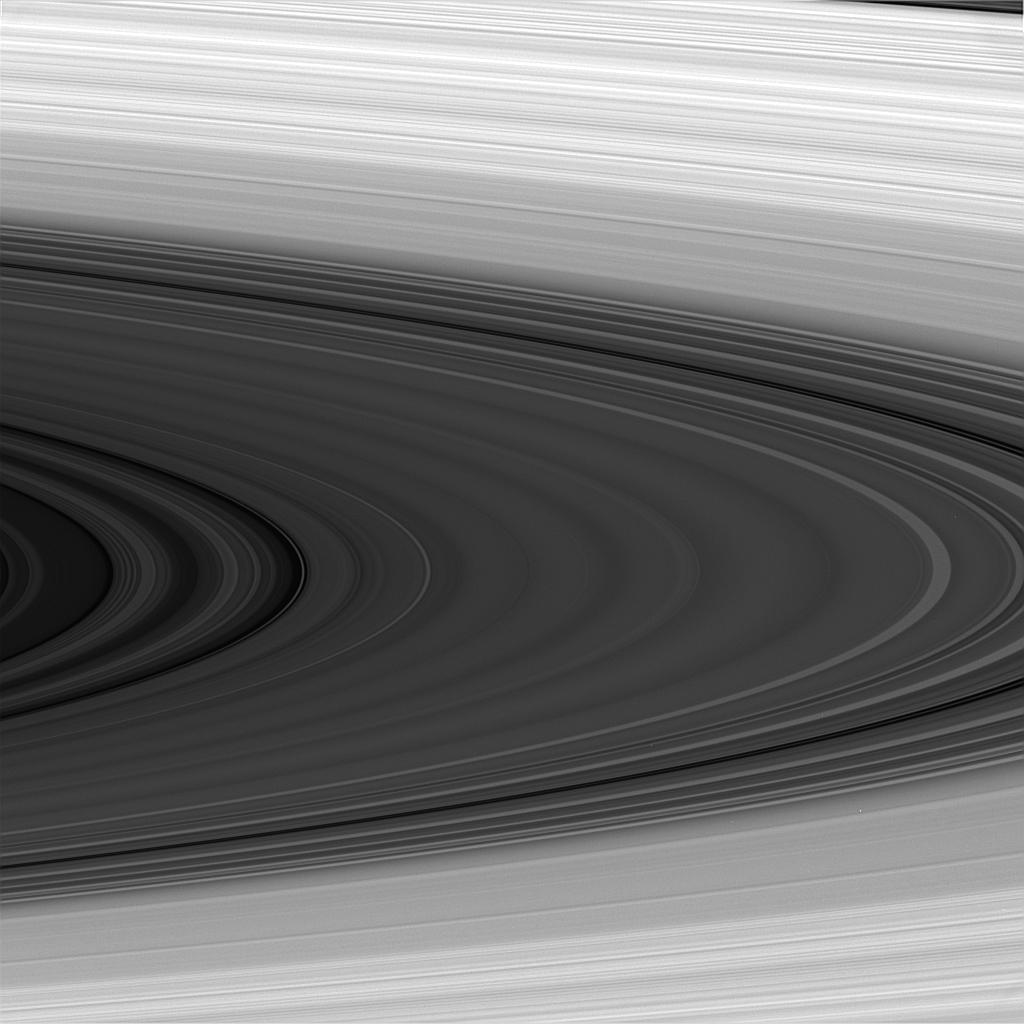
Light and Dark Rings Saturn, Cassini-Huygens